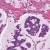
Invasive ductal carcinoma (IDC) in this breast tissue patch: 1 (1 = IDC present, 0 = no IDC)